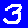
Digit: 3